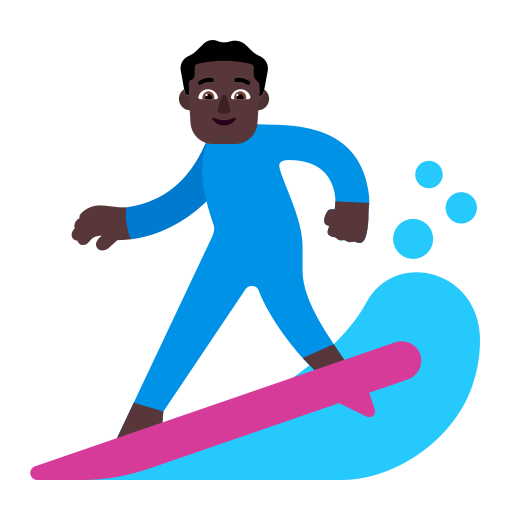
man surfing flat dark